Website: home-depot
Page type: delivery-shipping
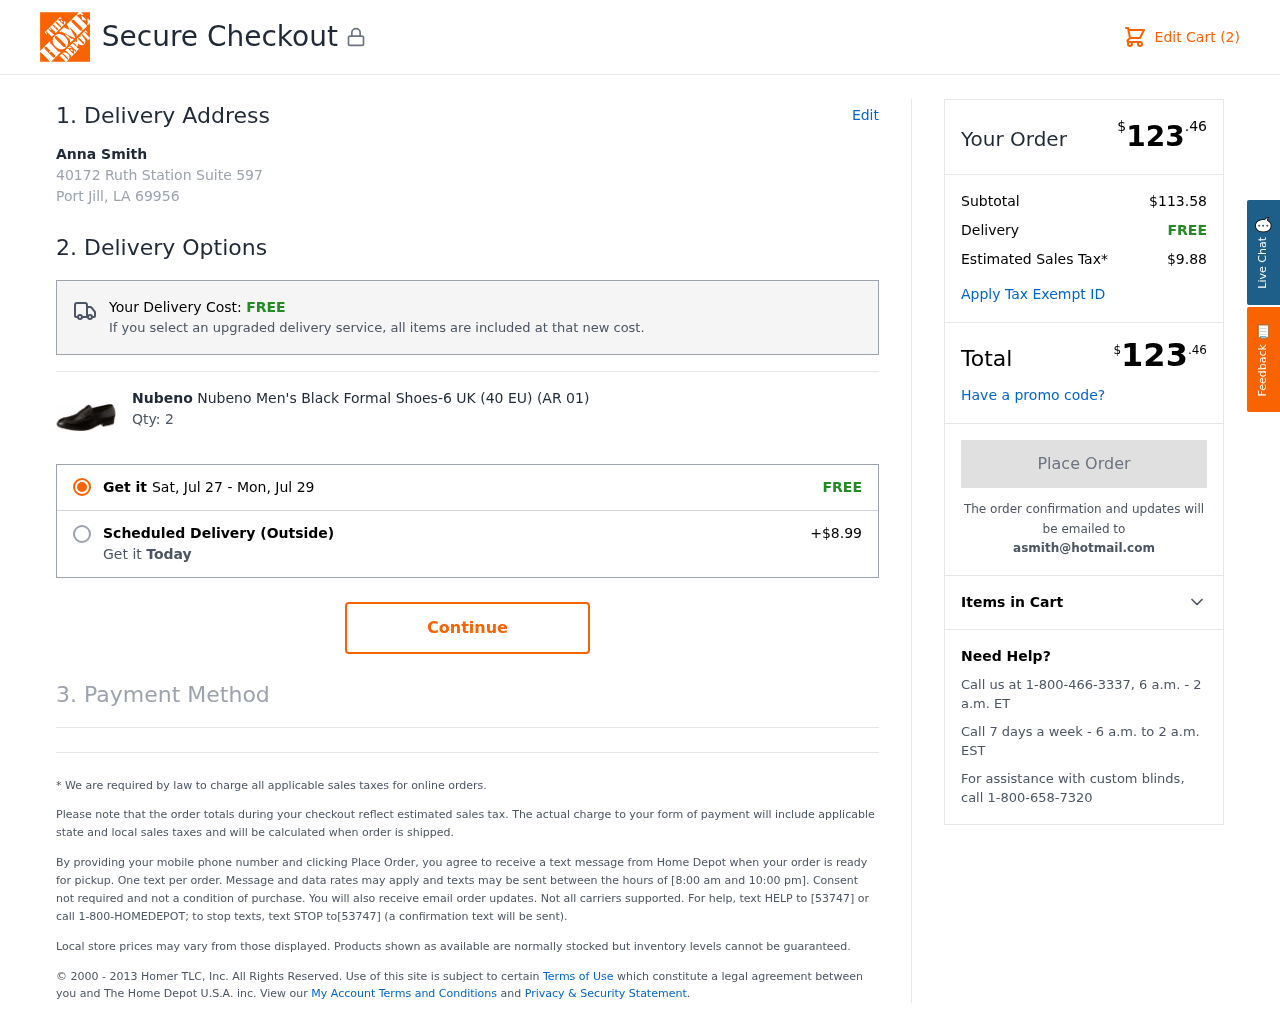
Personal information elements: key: PII_CITY_STATE_ZIP
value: Port Jill, LA 69956
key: PII_EMAIL
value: asmith@hotmail.com
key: PII_FULLNAME
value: Anna Smith
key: PII_STREET
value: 40172 Ruth Station Suite 597
Product elements: key: PRODUCT1_BRAND
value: Nubeno
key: PRODUCT1_NAME
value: Nubeno Men's Black Formal Shoes-6 UK (40 EU) (AR 01)
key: PRODUCT1_QUANTITY
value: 2
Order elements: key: ORDER_NUM_ITEMS
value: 2
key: ORDER_DELIVERY_DATE_START
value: Sat, Jul 27
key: ORDER_DELIVERY_DATE
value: Mon, Jul 29
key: ORDER_TOTAL
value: $123.46
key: ORDER_SUBTOTAL
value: $113.58
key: ORDER_SHIPPING_COST
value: FREE
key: ORDER_TAX
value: $9.88
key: ORDER_TOTAL2
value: $123.46